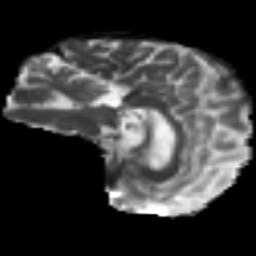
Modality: T2w
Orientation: sagittal
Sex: male
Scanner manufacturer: ge
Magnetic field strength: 3 T
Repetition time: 7 s
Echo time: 0.08 s